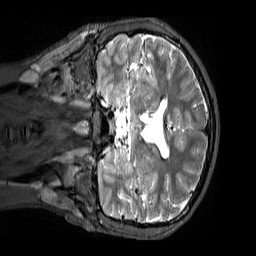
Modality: T2w
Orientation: coronal
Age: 12
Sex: male
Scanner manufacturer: siemens
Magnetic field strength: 3 T
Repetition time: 3.2 s
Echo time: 0.408 s